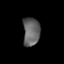
Tissue: prostate
Cell type: T cells
Senescence score: 0.2875
Nuclear area (px): 477
Mean DAPI intensity: 98.811